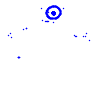
Particle: electron